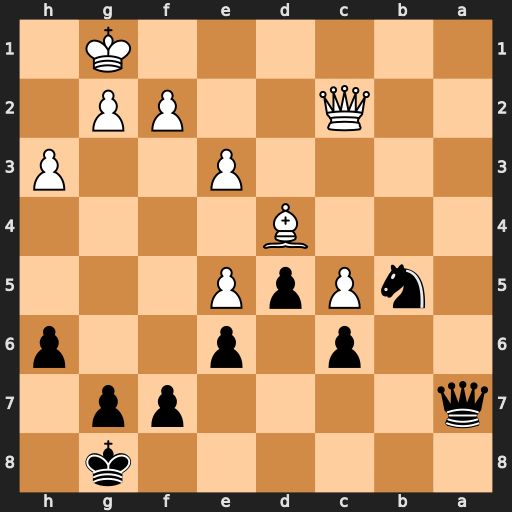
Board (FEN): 6k1/q4pp1/2p1p2p/1nPpP3/3B4/4P2P/2Q2PP1/6K1
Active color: b
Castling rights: -
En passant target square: -
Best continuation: Nxd4 exd4 Qa1+ Kh2 Qxd4